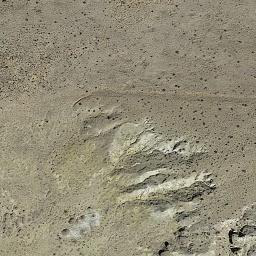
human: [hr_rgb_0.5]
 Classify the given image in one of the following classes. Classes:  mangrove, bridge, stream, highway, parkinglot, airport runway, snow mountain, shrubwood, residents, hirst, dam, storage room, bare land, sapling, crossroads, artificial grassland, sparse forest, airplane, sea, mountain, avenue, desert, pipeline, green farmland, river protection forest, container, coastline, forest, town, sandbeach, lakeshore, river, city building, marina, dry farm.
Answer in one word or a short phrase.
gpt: bare land